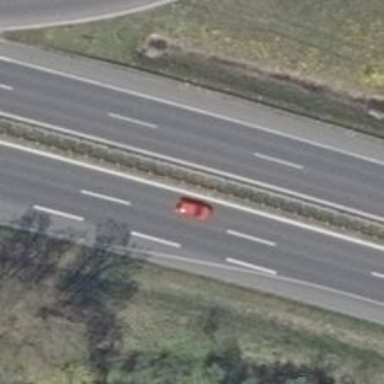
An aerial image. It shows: Asphalt motorway of trunk classification.